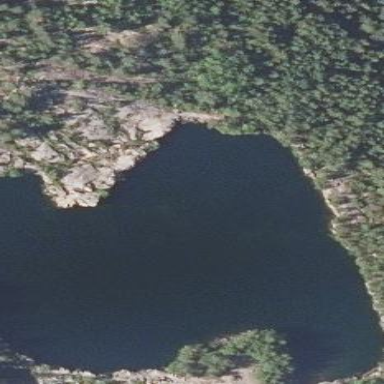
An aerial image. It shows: Landscape dominated by bare rock.